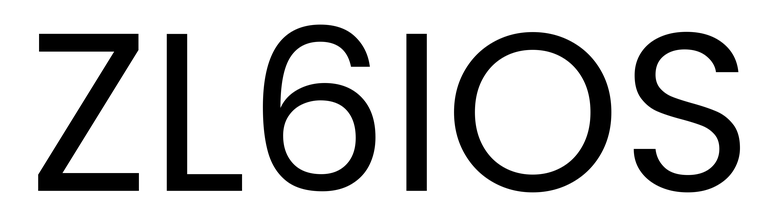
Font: Poppins-Regular